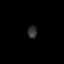
Tissue: lung
Cell type: Myeloid cells
Senescence score: 0.5939
Nuclear area (px): 108
Mean DAPI intensity: 50.926